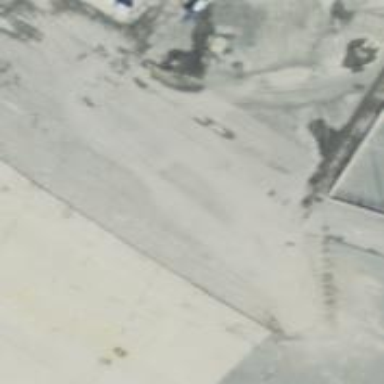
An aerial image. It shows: Image of taxiway at airport.